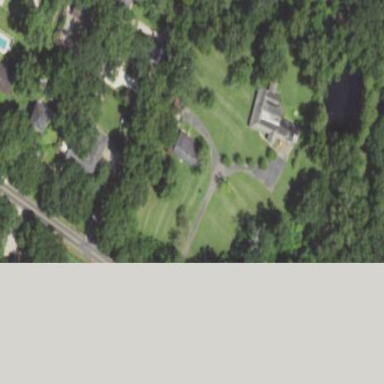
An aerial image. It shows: Cemetery.